Question: I have a set of data which lists out duplicates for an initial value (column A) I want to take the columns of data that reference the value in the cell in the corresponding row and transpose them.
Problem is there are multiple columns and the number of columns varies by the number of duplicates to the original value. So when I transpose I need it to essentially insert blank rows so all of the column data corresponds to the correct cell. Here is a screenshot with an:

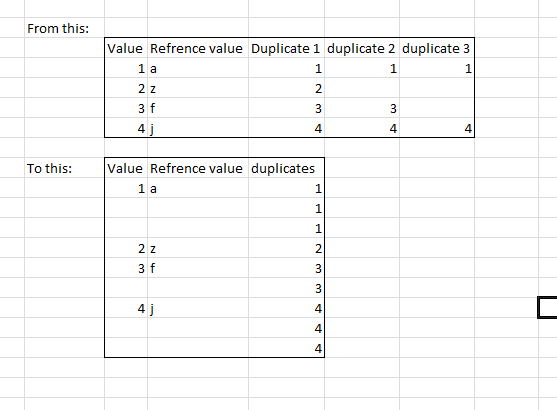
Answer: I trust this VBA code will meet your needs. It essentially does what a human would do manually, using B2 as a reference point for the first table. If your first tables top left cell isn't B2 then you will need to change all references to B2. By default the new table will appear 2 rows below the first. This could be changed changing the 'offset(j, 0)'. (e.g. offset(j+1, 2) would put the second table 3 down and 2 to the right).
Also note, the area beneath the first table will need to be blank or the new table will appear under whatever is there.
'''
Sub Very_special_transpose()
'Calculates number of values
Dim Value1 As Integer 'row number of value 1
Dim LastValue As Integer 'row number of last value
Dim i As Integer 'number of values
Dim j As Integer
Range("B2").Offset(1, 0).Select
Value1 = ActiveCell.Row
Range("B2").End(xlDown).Select
LastValue = ActiveCell.Row
i = LastValue - Value1 + 1
'puts in headers under first table
Range("B1048576").End(xlUp).Offset(2, 0).Select
ActiveCell.FormulaR1C1 = "Value"
ActiveCell.Offset(0, 1).FormulaR1C1 = "Reference value"
ActiveCell.Offset(0, 2).FormulaR1C1 = "Duplicates"
'Repeats copying process for each value
For j = 1 To i
Range("B2:C2").Offset(j, 0).Copy
Range("D1048576").End(xlUp).Offset(1, -2).Select
Selection.PasteSpecial Paste:=xlPasteValues, Operation:=xlNone, SkipBlanks:= _
False, Transpose:=False
Range("B2").Offset(j, 2).Select
Range(ActiveCell, ActiveCell.End(xlToRight)).Copy
Range("D1048576").End(xlUp).Offset(1, 0).Select
Selection.PasteSpecial Paste:=xlPasteValues, Operation:=xlNone, SkipBlanks:= _
False, Transpose:=True
Next j
End Sub
'''